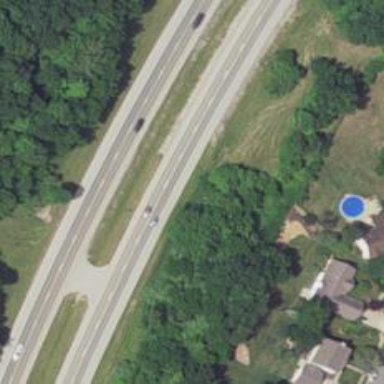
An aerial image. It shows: Asphalt trunk highway.